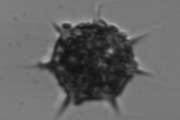
Label: Dictyocha